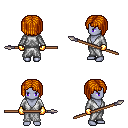
a pixel art fantasy rpg character, female body template, dark elf, purple skin, white robe, gold greaves, dark blonde pageboy hairstyle, gold gloves, spear, four views (front, back, left, right), 2x2 character sprite sheet, small pixel art, hard edges, no anti-aliasing